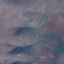
Label: HerbaceousVegetation